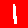
Digit: 1